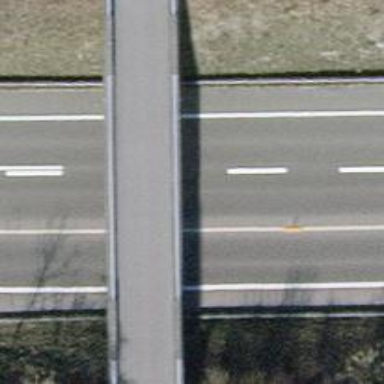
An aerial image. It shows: Asphalt motorway of trunk classification.